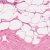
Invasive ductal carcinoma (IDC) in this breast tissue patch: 0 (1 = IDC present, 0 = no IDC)